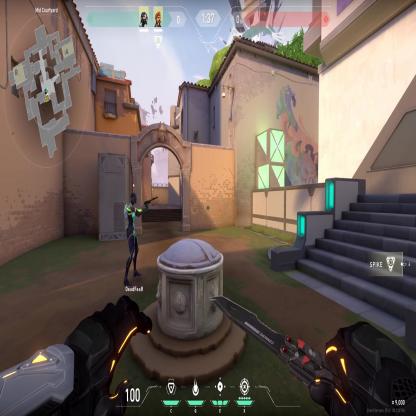
Label: teammate